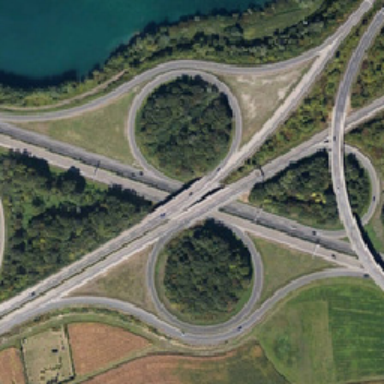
The third ring viaduct surrounded by green trees is close to the river .